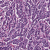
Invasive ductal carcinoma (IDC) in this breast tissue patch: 1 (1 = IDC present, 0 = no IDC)